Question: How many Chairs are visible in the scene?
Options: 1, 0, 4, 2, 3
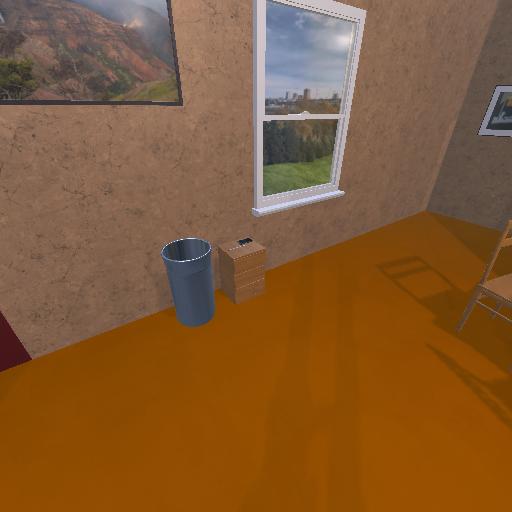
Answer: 1